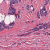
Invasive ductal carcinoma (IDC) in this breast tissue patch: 1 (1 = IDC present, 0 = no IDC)